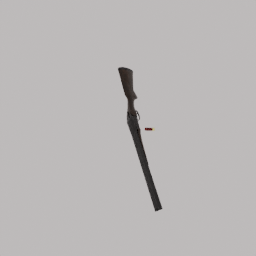
Label: tools